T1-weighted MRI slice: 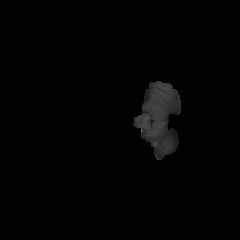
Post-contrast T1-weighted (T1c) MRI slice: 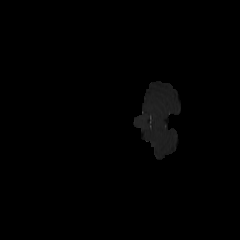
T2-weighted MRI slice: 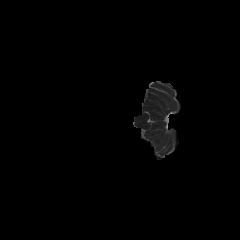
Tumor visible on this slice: no